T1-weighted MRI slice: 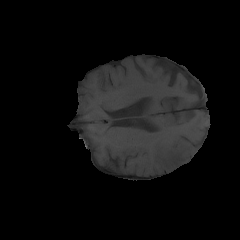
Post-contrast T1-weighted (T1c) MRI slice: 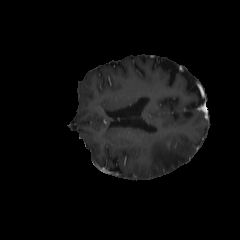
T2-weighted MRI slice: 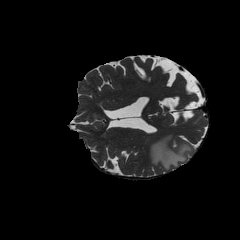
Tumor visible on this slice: yes